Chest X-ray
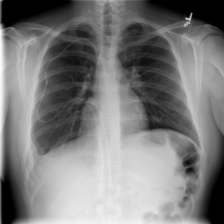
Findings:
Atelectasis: negative
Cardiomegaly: negative
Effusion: negative
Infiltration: negative
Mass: negative
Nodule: negative
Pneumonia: negative
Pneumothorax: negative
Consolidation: negative
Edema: negative
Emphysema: negative
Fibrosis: negative
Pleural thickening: negative
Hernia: negative